Field crop: maize
Growth stage: 2
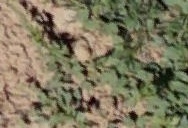
Species: convolvulus